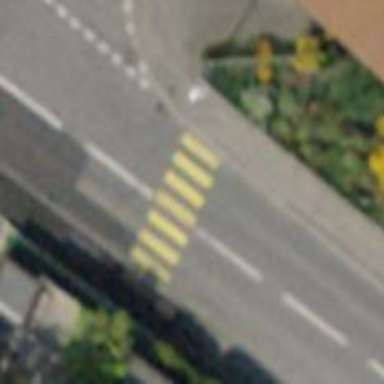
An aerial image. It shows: Uncontrolled zebra crossing on the road.